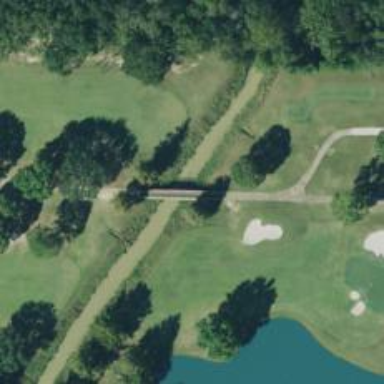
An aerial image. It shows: Golf cartpath that is also road path.